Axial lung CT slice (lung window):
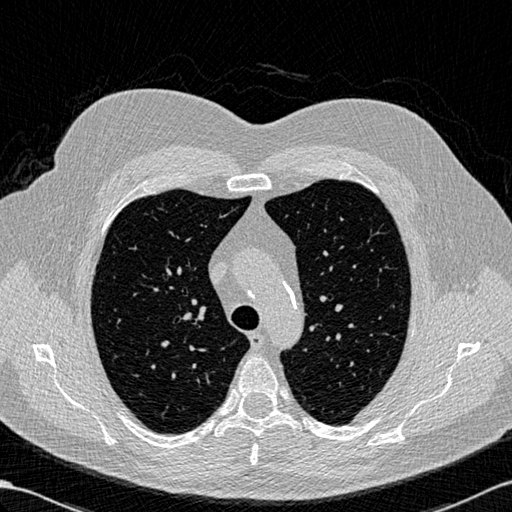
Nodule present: no